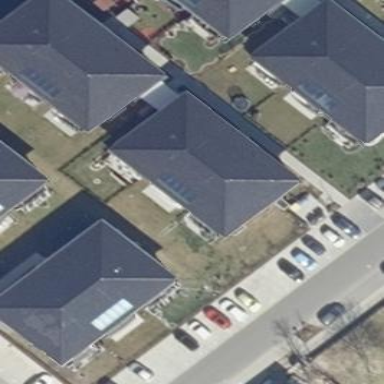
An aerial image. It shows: Hipped roof on apartment building.